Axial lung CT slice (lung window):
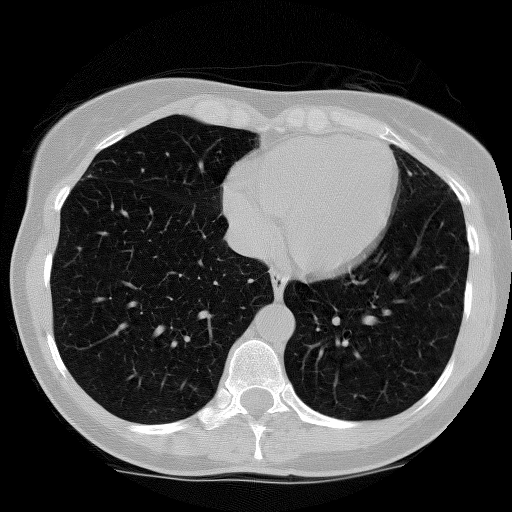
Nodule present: no